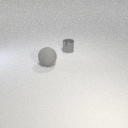
large gray rubber sphere to the left of small gray metal cylinder